Field crop: maize
Growth stage: 2
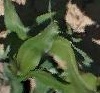
Species: maize